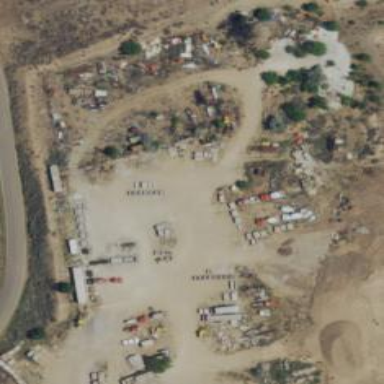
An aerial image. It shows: Industrial area designated as scrap yard.